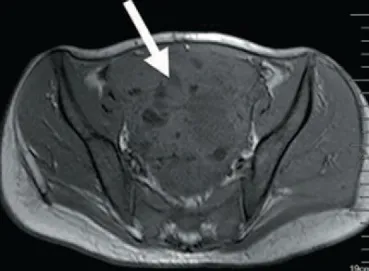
Axial. Reconstructions. Computed tomography of the abdomen showed an ill-defined multilocular low-density mass measuring 13 x 8 x 7 cm in the pelvis and lower abdomen.
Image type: radiology (mri)